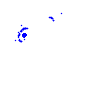
Particle: kaon